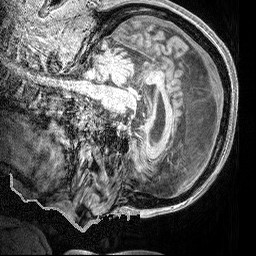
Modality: MP2RAGE
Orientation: sagittal
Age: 69
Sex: male
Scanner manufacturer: siemens
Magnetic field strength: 3 T
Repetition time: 5 s
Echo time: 0.00298 s